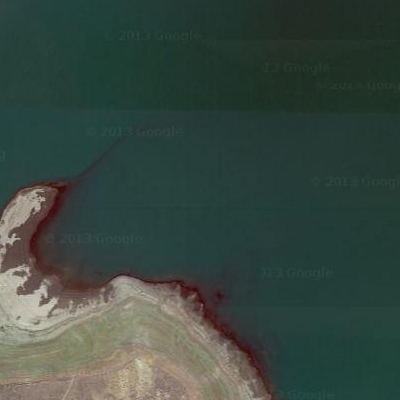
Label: dRiverLake